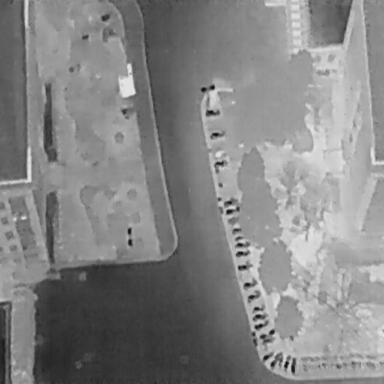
There are 21 objects shown in the infrared image, including two People, and 19 Bicycles.